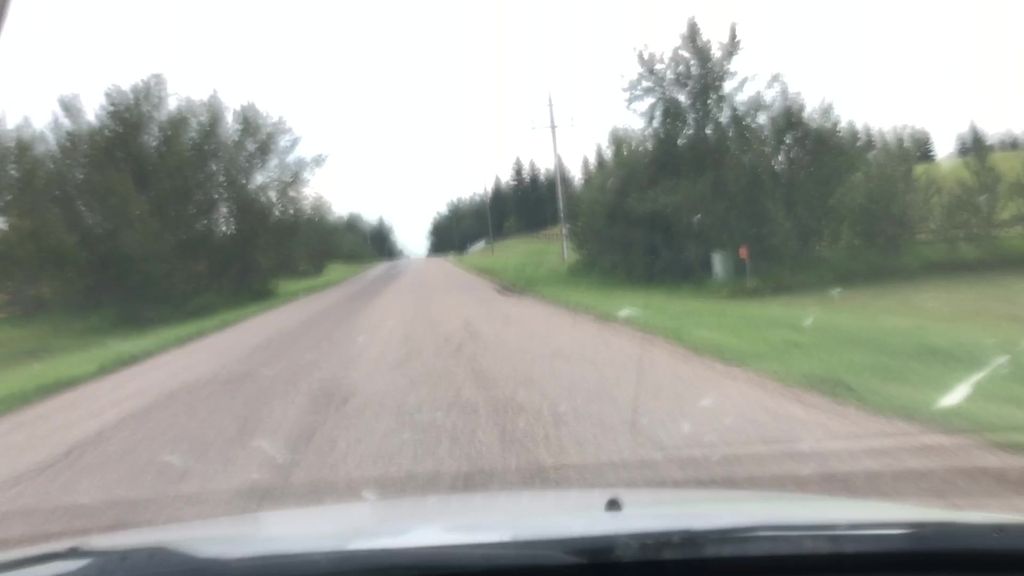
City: edmonton